Question: I'm new to Google Chrome extensions programming and JavaScript so please don't be hard on me. I'm trying to create an extension that changes in all posts fonts in a forum to a default font. I created a manifest file and managed to get the "posts" element :
'''
var element = document.getElementById("posts");
'''
now this element has classes inside of many different posts with their own unique id and each post has this class:
'''
class="message"
'''
there you can find the post with the font
'''
<span style="font-family: comic sans ms"><u><i><b>...blabla</b></i></u></span>
'''
and change it. Question is, from the element I got in the post, how can i change the value of the font?
edit:
here are the elements of the forum message

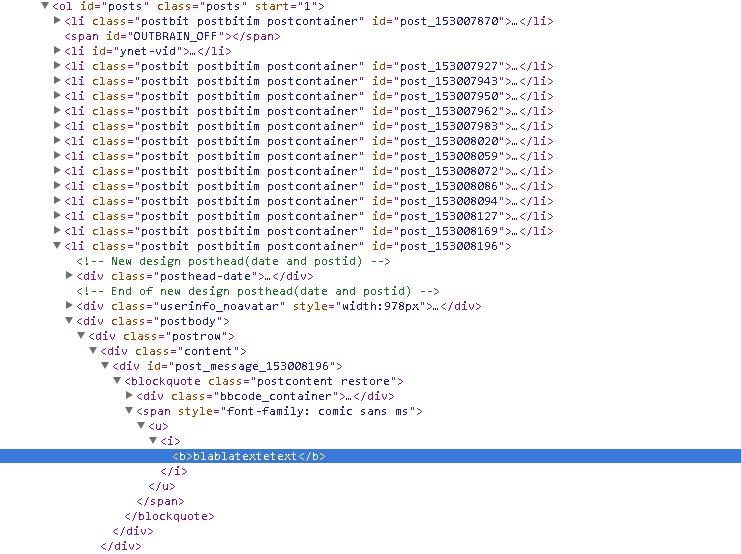
Answer: Although a JS solution exists, CSS seems like a much better choice. For instance, to force all fonts matching the description in your question to be overridden (e.g. with the default monospace font), use the following stylesheet (contentstyle.css):
'''
#posts .message [style*="font-family:"] {
font-family: monospace !important;
}
'''
manifest.json:
'''
{
"name": "Replace font",
"version": "0.1",
"manifest_version": 2,
"content_scripts": [{
"matches": ["*://example.com/*"],
"css": ["contentstyle.css"],
"all_frames": true
}]
}
'''
If you prefer to use JavaScript, and the page does not dynamically insert the tags, you could use the following <URL>:
'''
var elems;
elems = document.querySelectorAll('#posts .message [style*="font-family:"]');
for (var i = 0; i < elems.length; ++i) {
elems[i].style.fontFamily = 'monospace';
}
'''
To learn how to construct these selectors, see <URL>.
Although not tried, you could probably declare and insert a <URL> to change how the 'comic sans ms' font is rendered.